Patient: sex M, age 85
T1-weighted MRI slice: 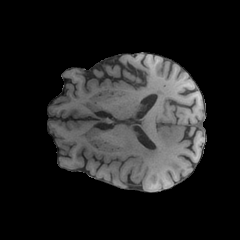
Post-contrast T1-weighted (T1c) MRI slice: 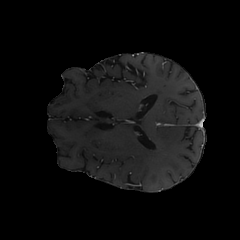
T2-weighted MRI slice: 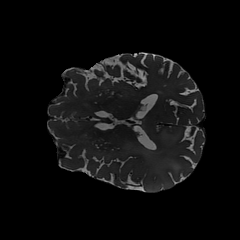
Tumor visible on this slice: yes
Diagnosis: Glioblastoma, IDH-wildtype
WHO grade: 4